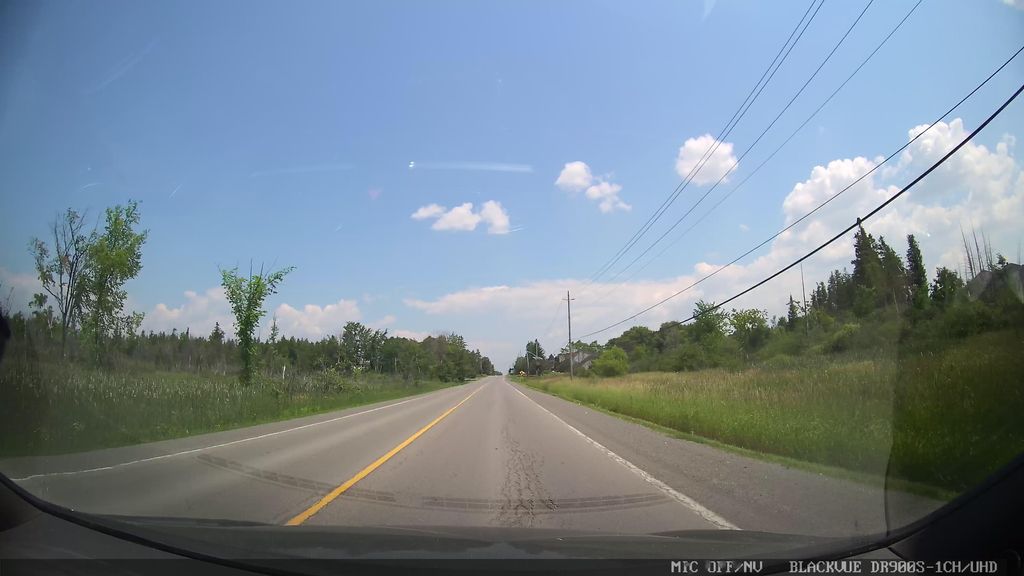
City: ottawa-gatineau